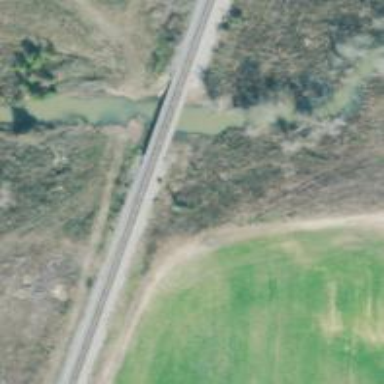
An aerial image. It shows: Bridge over railway line.